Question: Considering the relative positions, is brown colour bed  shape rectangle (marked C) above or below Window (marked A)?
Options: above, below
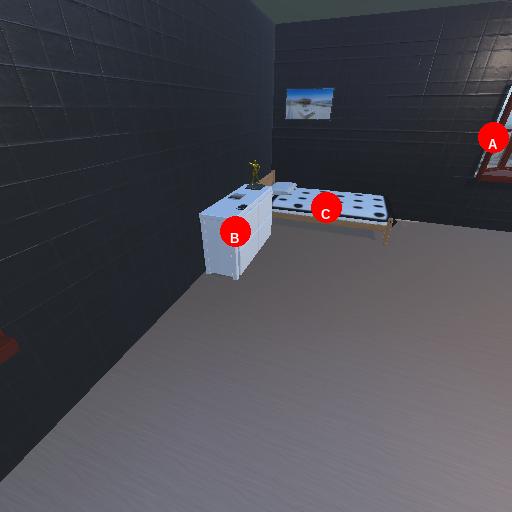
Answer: above